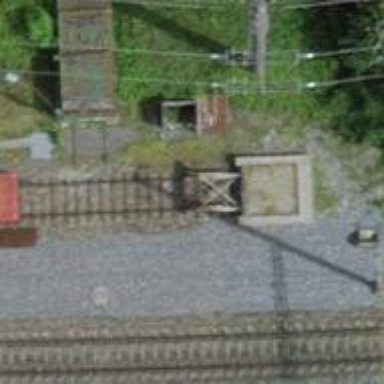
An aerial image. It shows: Railway buffer stop.